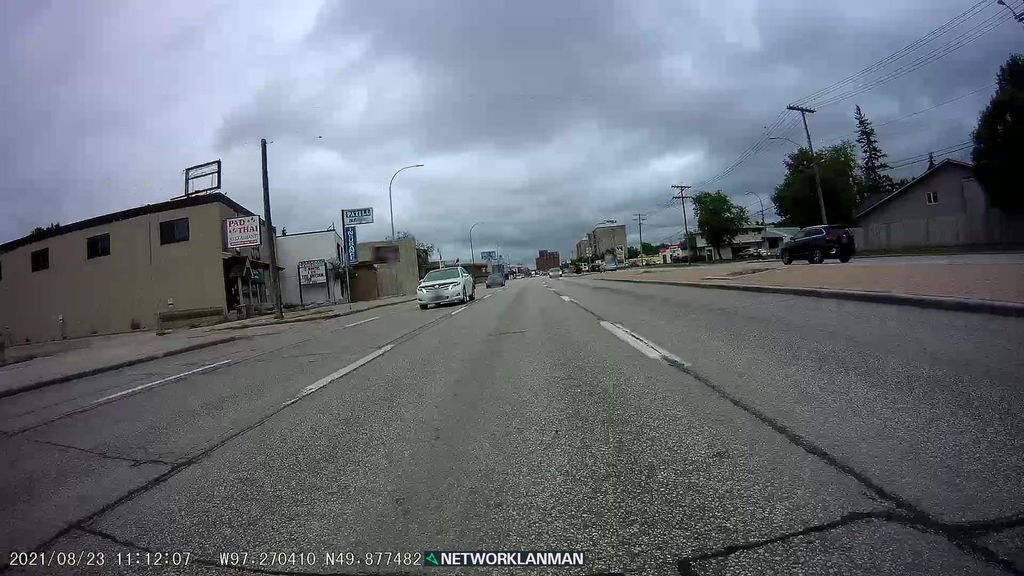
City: winnipeg